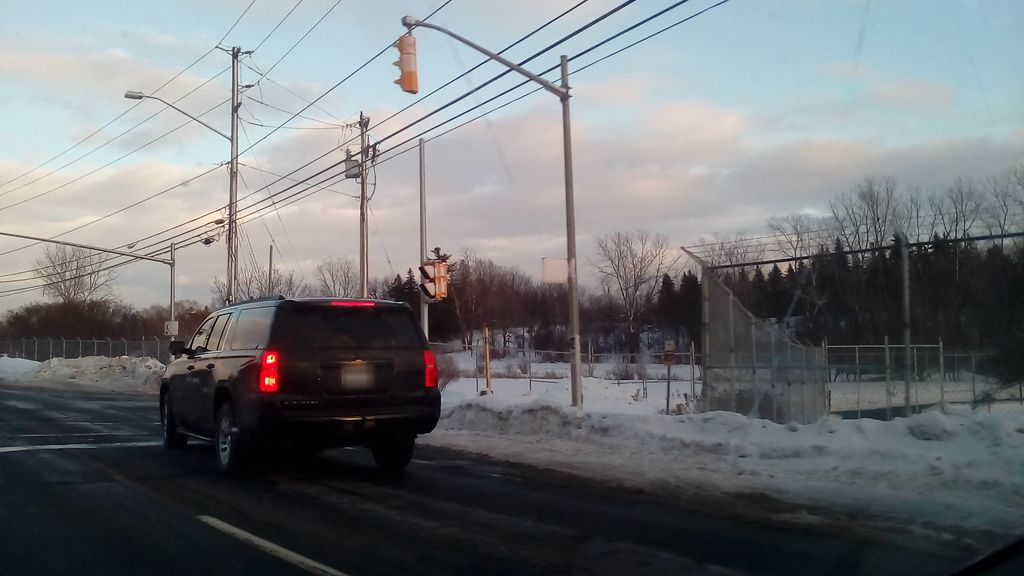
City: ottawa-gatineau